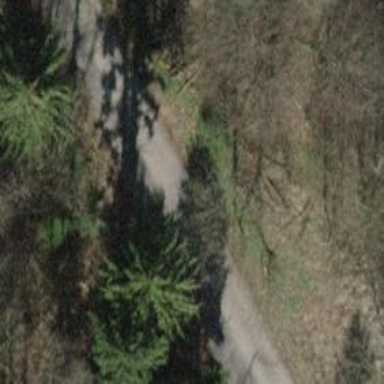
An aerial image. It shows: Unclassified road with paved surface.